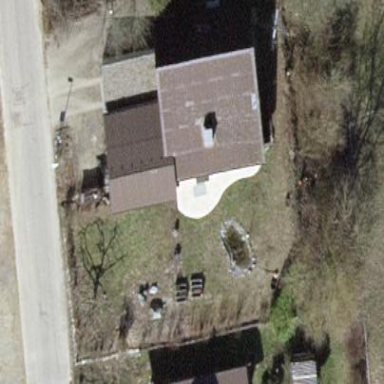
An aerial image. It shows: Detached building with gabled roof.